Field crop: tomato
Growth stage: 1
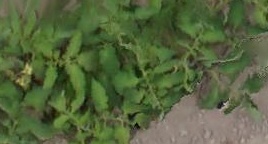
Species: tomato